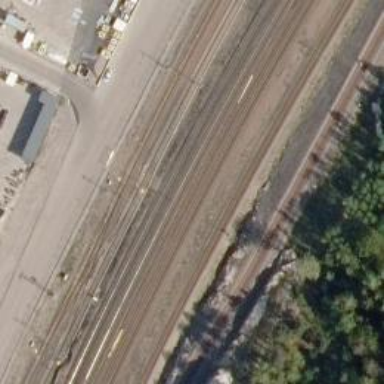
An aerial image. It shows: Railway track with continuous electrified contact line.